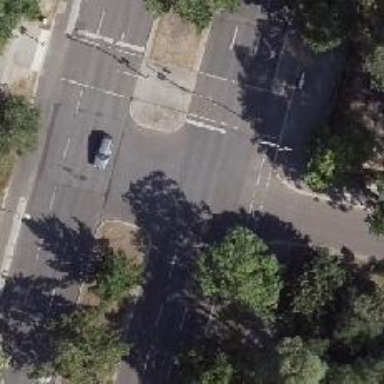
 there is parallel parking lane and cycle track."